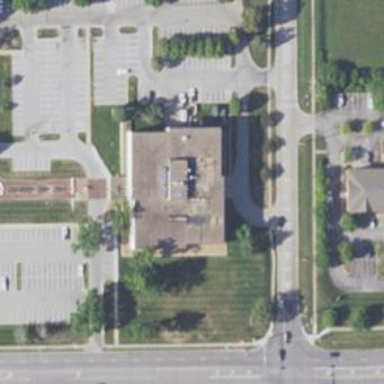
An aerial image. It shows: Office building.